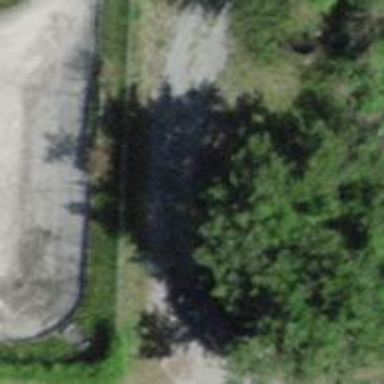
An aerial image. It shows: Unpaved track with grade3 track type.